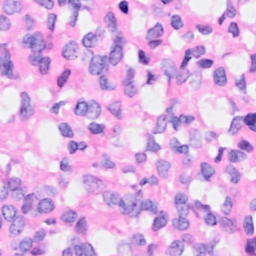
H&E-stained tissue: Breast